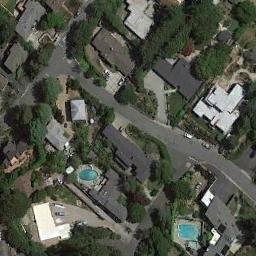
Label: medium_residential